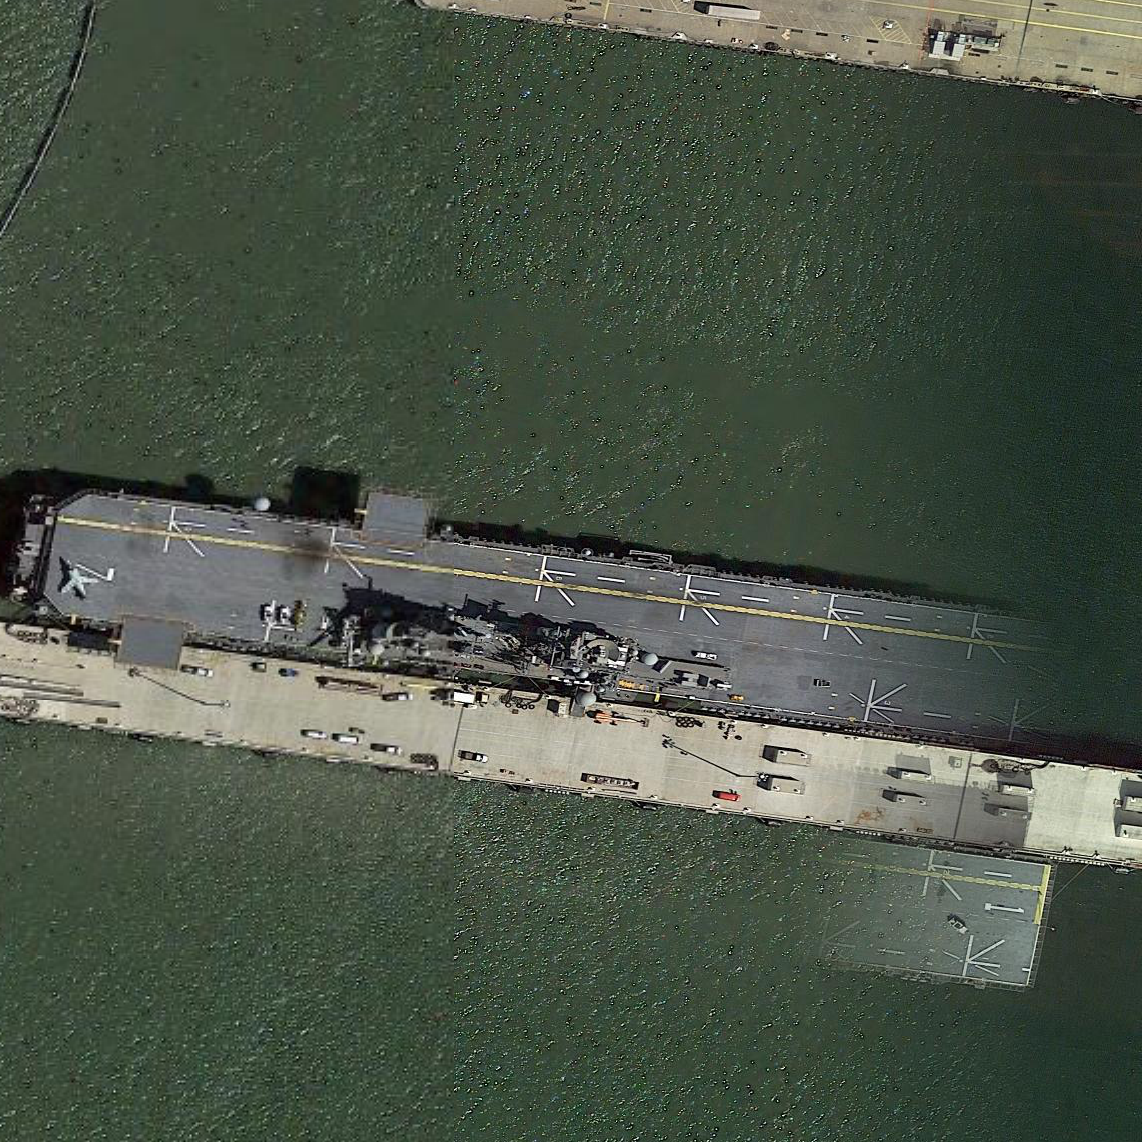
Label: assault